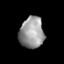
Tissue: prostate
Cell type: T cells
Senescence score: 0.3302
Nuclear area (px): 751
Mean DAPI intensity: 152.977